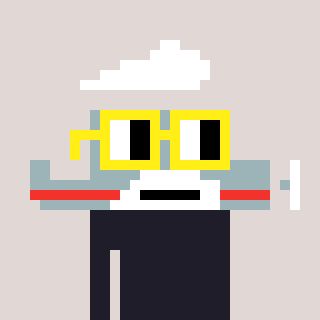
a pixel art character with square yellow glasses, a plane-shaped head and a green-colored body on a warm background